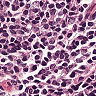
Metastatic tissue present: no